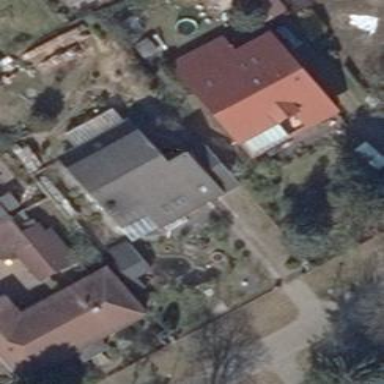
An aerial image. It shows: Detached building with gambrel roof design.